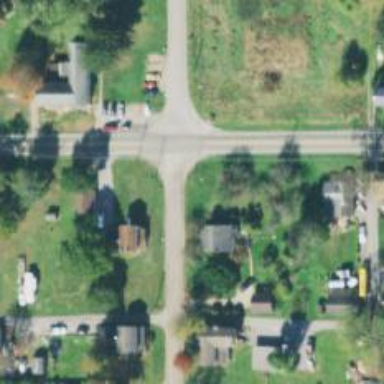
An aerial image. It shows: Road with stop sign.